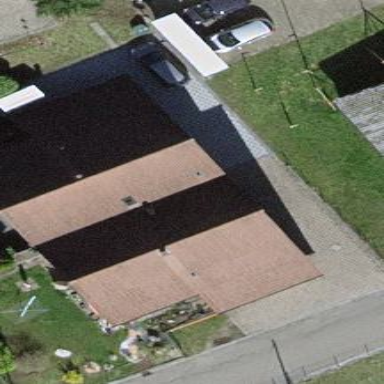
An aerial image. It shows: Semi-detached house.